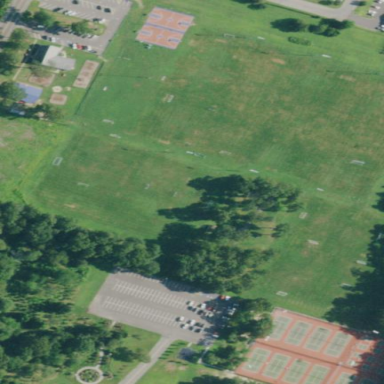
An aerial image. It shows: Park designated as recreation ground.